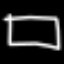
Label: square